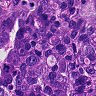
Metastatic tissue present: yes